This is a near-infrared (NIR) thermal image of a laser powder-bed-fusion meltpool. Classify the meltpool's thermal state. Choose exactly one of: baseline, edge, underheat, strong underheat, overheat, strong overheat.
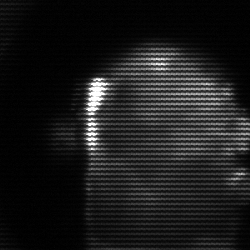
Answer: baseline